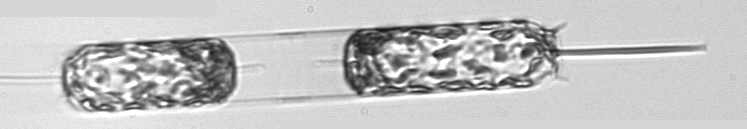
Label: Ditylum_brightwellii